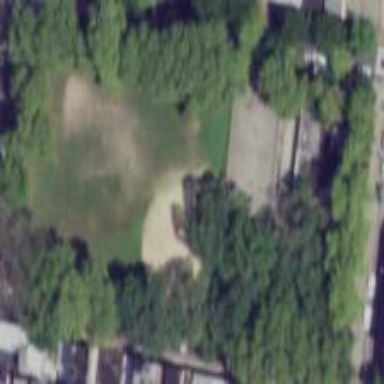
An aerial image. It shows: Lovely park for leisure and relaxation.